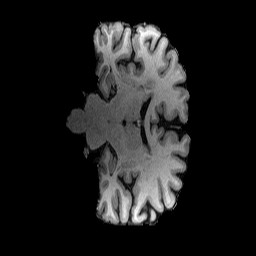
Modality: T1w
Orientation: coronal
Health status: healthy